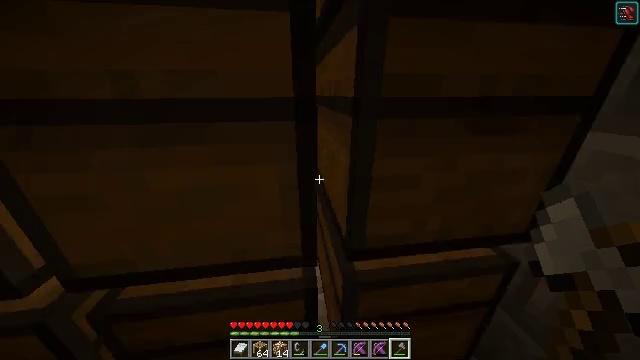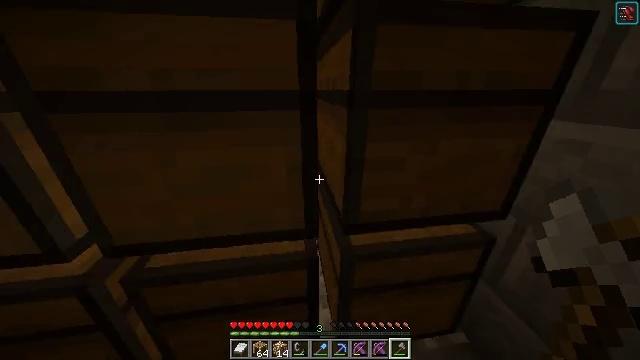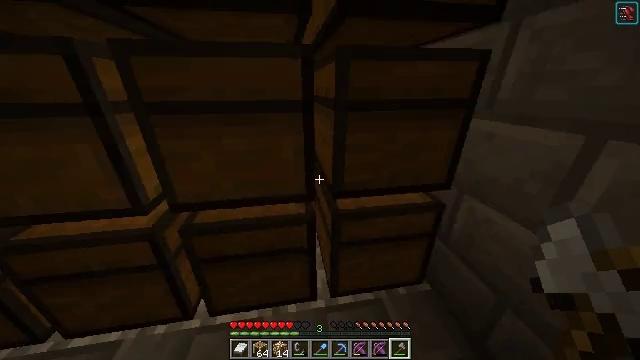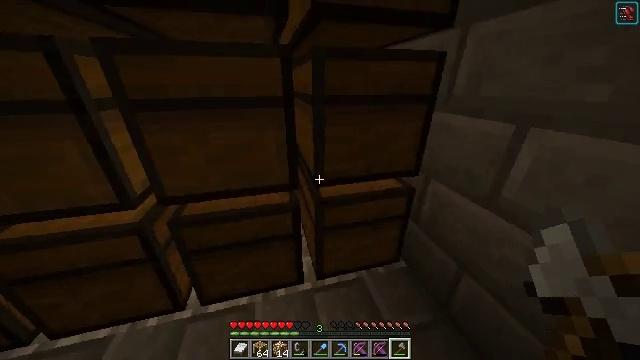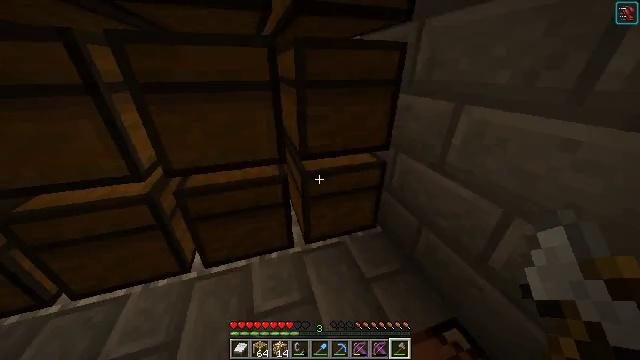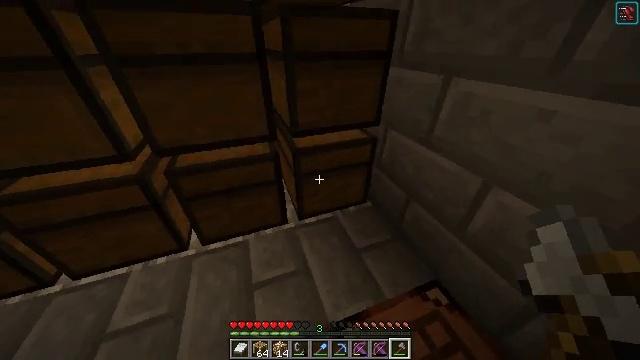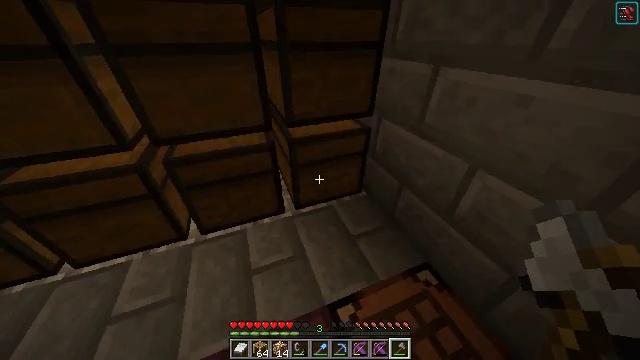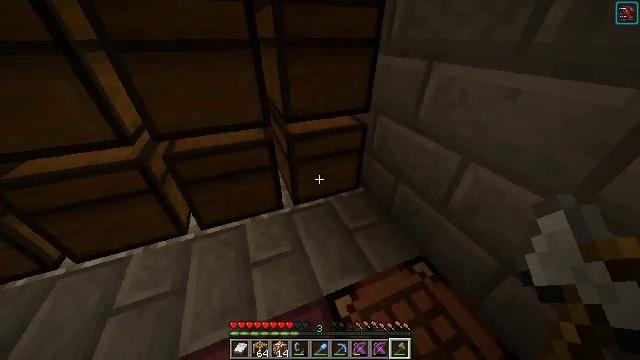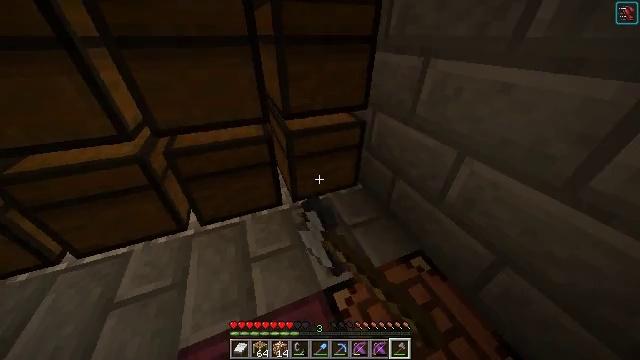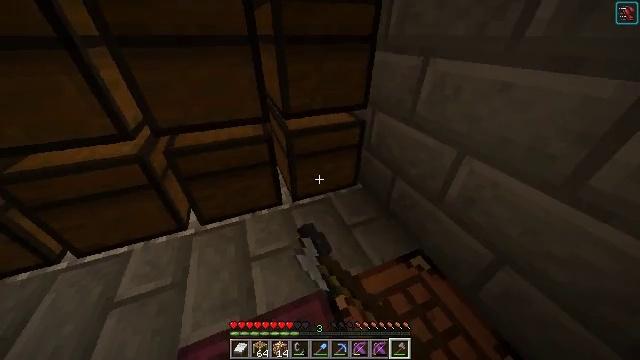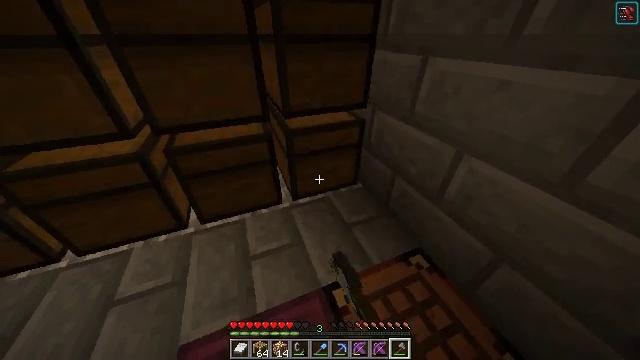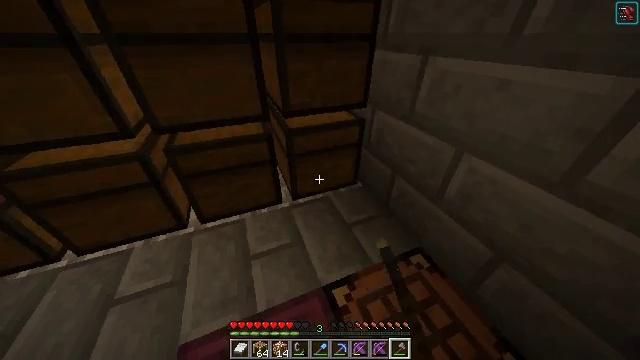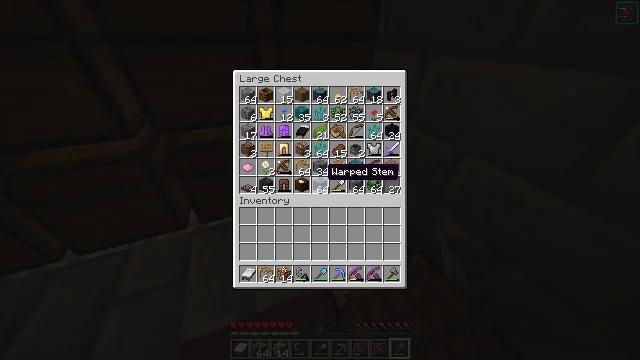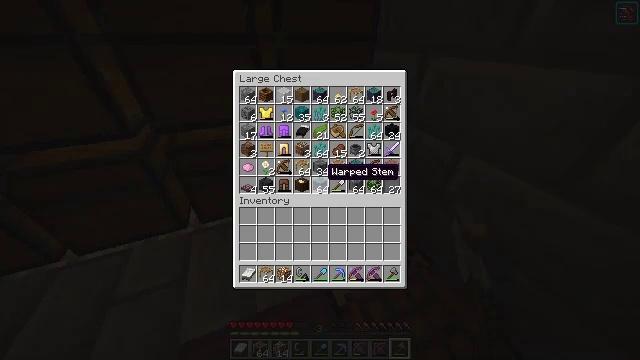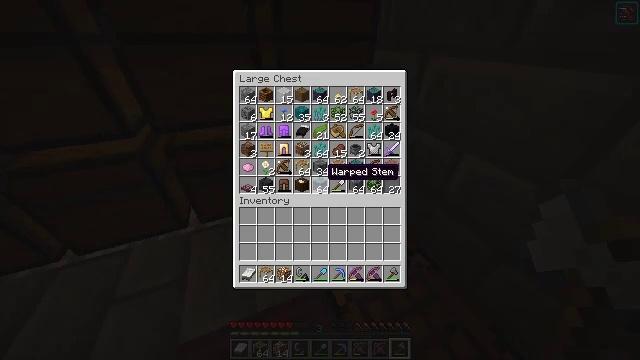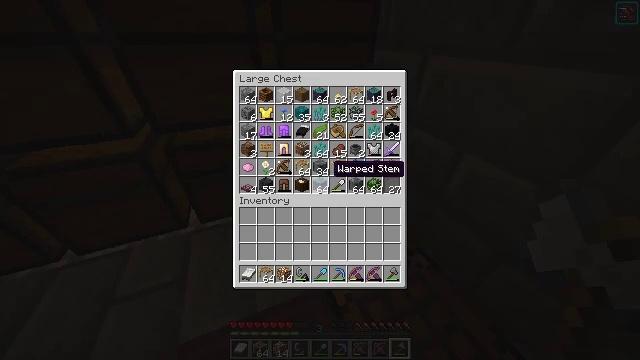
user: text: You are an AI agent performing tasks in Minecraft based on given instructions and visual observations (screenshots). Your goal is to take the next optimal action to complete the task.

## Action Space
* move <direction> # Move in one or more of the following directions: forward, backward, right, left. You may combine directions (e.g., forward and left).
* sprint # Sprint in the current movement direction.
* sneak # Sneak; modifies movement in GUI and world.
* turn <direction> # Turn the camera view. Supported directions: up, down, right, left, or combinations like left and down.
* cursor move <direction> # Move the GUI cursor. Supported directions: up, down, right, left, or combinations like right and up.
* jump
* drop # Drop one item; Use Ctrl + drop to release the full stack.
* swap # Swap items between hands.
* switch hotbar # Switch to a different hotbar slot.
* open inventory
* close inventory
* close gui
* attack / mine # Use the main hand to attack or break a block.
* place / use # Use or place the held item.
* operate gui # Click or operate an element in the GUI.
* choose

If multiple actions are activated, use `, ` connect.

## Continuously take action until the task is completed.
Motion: motion action
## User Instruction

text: Make a slime block by placing slimeballs in the crafting table.
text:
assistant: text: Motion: move back
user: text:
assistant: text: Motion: move back
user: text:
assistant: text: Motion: move back, turn right and down
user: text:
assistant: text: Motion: turn right and down
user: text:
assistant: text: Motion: turn right and down
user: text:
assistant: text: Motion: turn right and down
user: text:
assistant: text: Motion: use / place
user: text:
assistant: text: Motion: use / place
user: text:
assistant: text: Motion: no_op
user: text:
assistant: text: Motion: no_op
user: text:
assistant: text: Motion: no_op
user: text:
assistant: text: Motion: no_op
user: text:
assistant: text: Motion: no_op
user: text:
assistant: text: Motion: no_op
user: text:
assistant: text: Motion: no_op
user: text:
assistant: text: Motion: cursor move right
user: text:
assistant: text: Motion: cursor move right and up
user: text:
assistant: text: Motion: cursor move right and up
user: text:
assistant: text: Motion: cursor move up
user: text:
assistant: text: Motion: cursor move up
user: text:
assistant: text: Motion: cursor move up
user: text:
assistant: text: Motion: cursor move left and up
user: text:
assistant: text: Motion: cursor move left
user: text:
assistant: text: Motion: sneak, cursor move left
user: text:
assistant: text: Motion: sneak, cursor move left
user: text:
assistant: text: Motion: sneak
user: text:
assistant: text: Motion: sneak
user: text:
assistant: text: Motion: sneak
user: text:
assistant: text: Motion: sneak
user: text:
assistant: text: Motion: sneak, choose